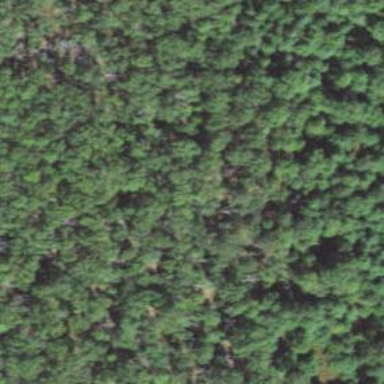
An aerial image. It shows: Mixed leaf woodland.